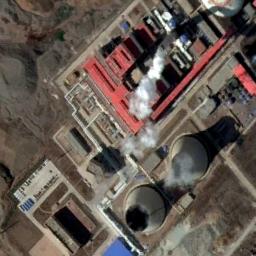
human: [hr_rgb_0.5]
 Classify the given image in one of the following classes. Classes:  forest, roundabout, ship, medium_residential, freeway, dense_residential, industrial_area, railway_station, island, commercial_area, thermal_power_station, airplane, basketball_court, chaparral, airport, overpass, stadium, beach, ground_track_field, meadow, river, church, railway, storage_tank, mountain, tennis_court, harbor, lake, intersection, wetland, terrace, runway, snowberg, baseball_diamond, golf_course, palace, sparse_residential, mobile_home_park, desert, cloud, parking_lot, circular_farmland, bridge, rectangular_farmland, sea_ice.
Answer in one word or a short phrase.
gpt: thermal_power_station